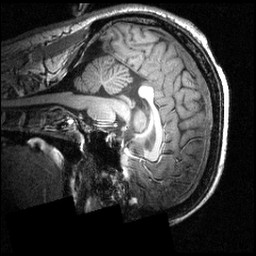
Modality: T1w
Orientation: sagittal
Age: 25
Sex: male
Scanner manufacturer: siemens
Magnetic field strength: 3.951 T
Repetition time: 1.5 s
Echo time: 0.00335 s